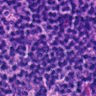
Metastatic tissue present: no